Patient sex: M
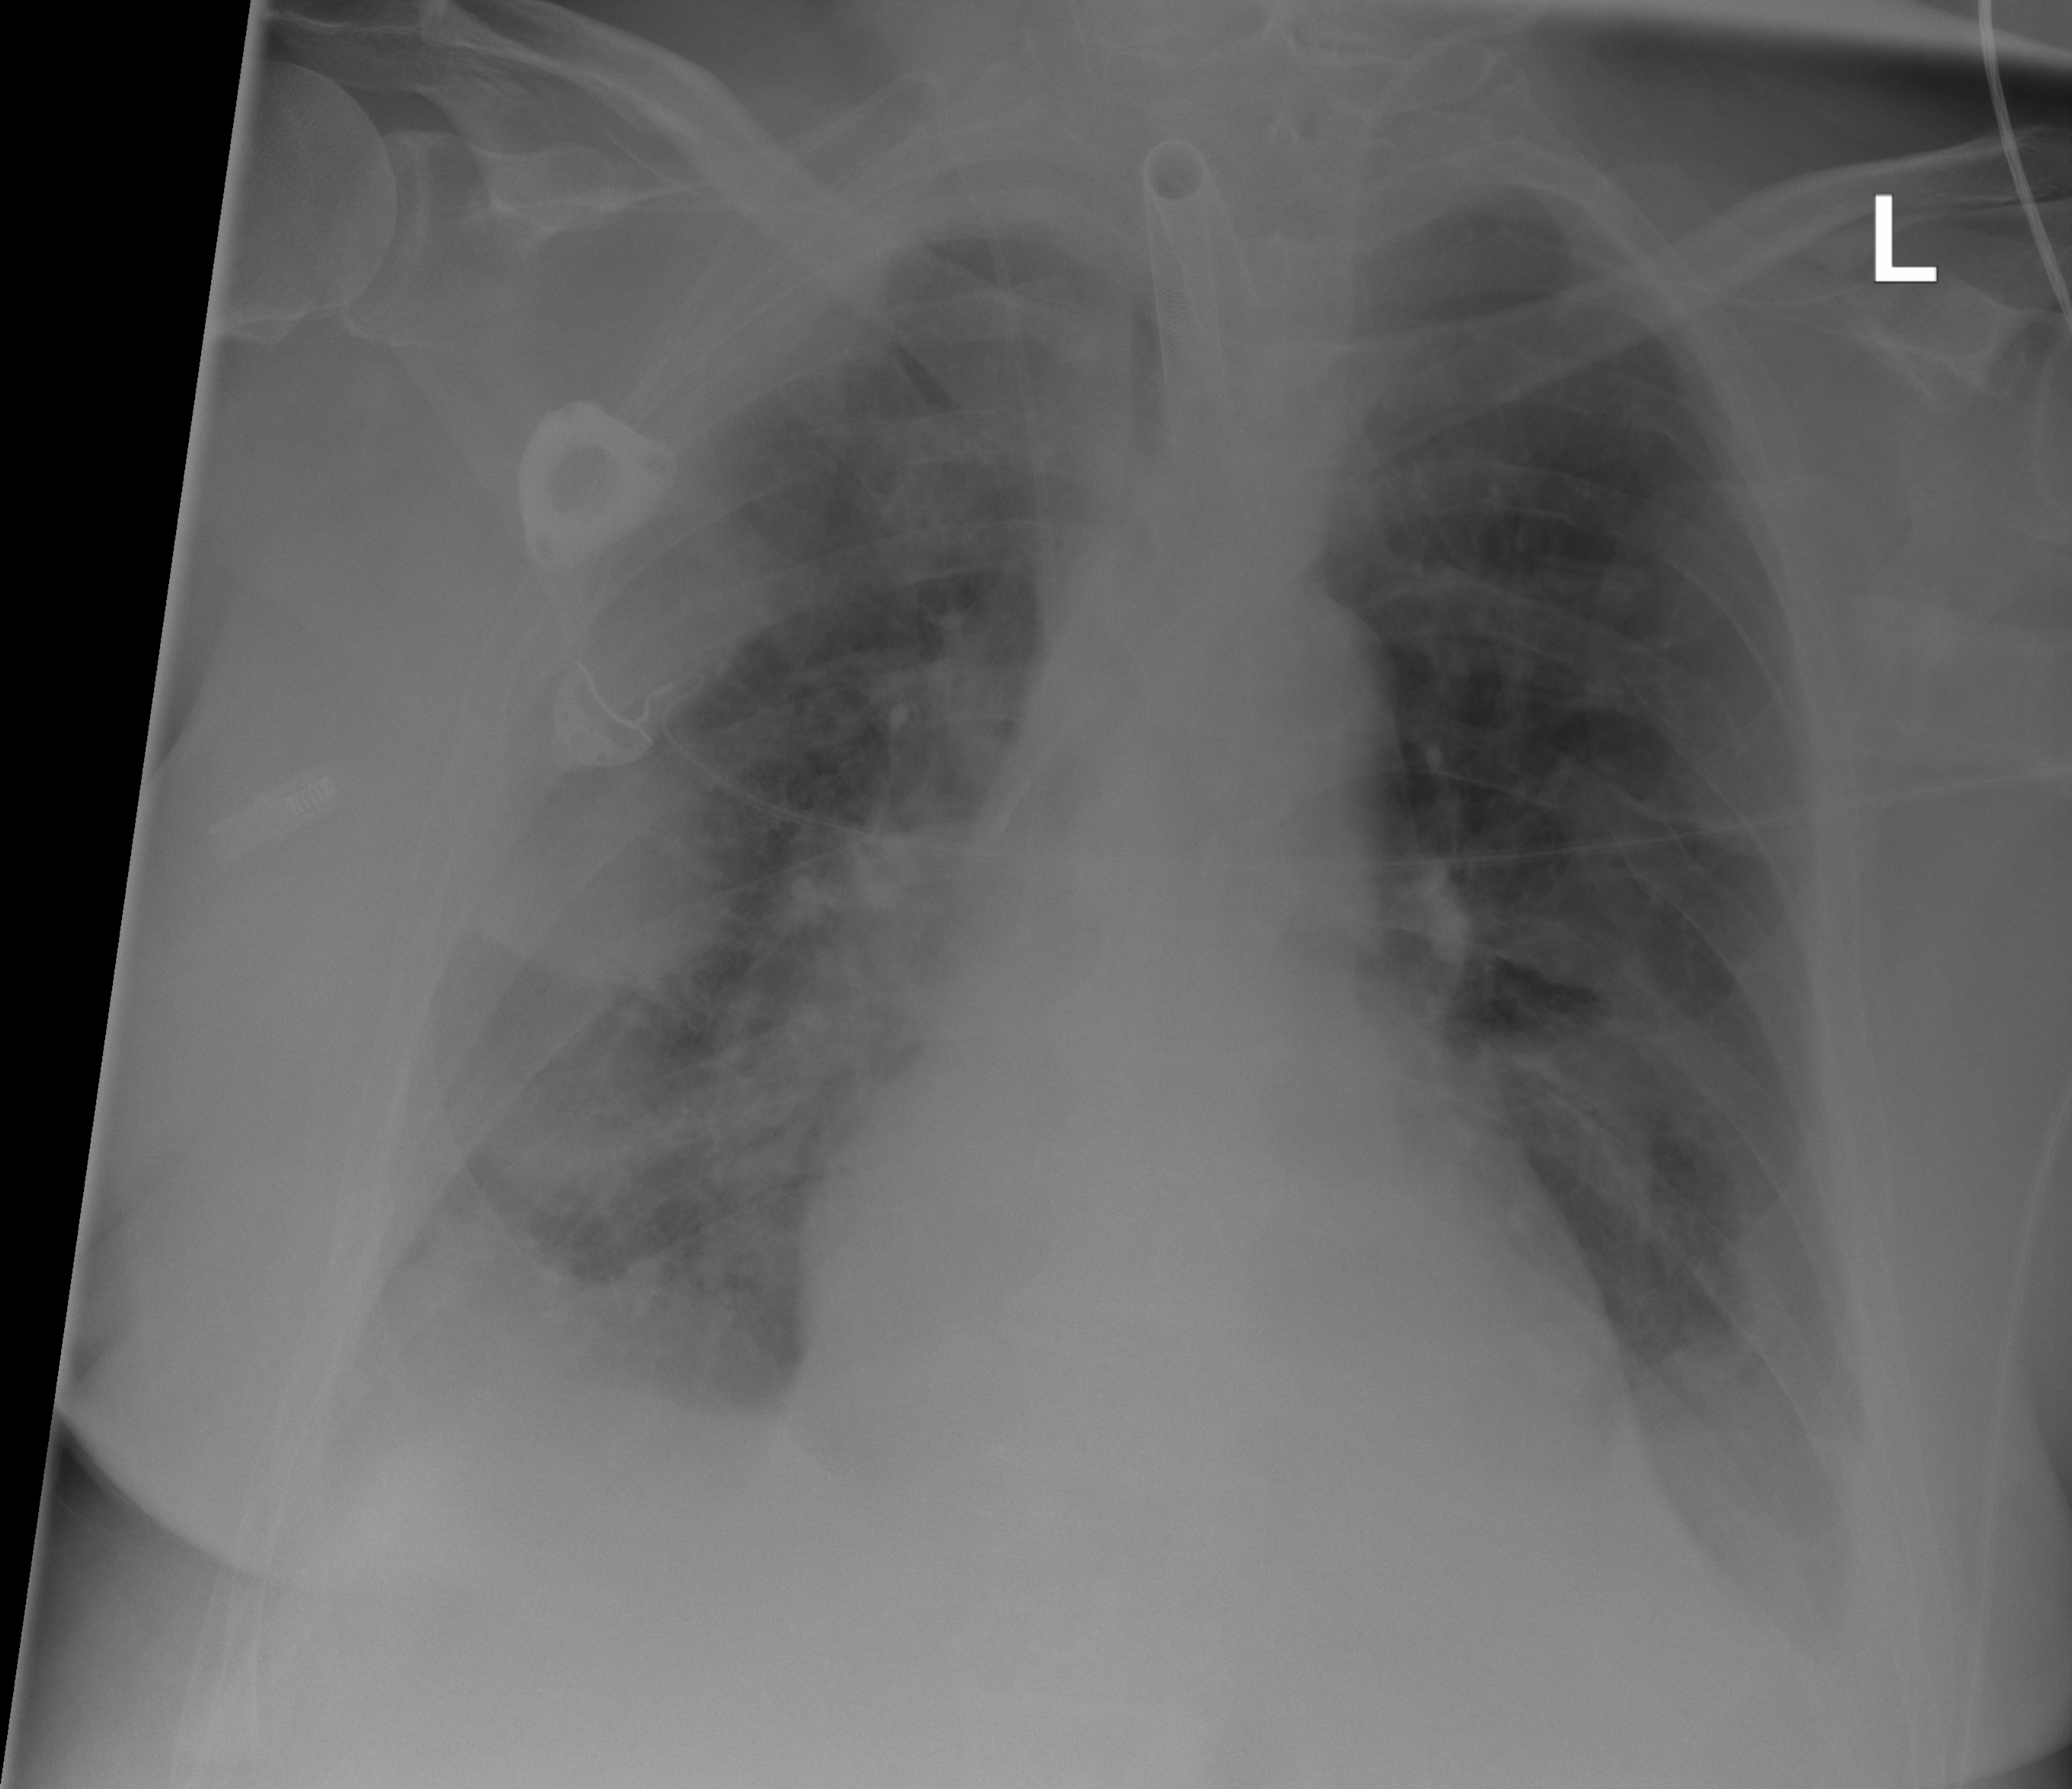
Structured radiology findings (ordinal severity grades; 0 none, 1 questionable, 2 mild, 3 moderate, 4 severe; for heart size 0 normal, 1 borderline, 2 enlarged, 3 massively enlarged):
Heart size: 2
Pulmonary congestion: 0
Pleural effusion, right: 2
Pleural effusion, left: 2
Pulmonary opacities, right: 2
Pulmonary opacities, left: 0
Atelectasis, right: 3
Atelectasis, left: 2